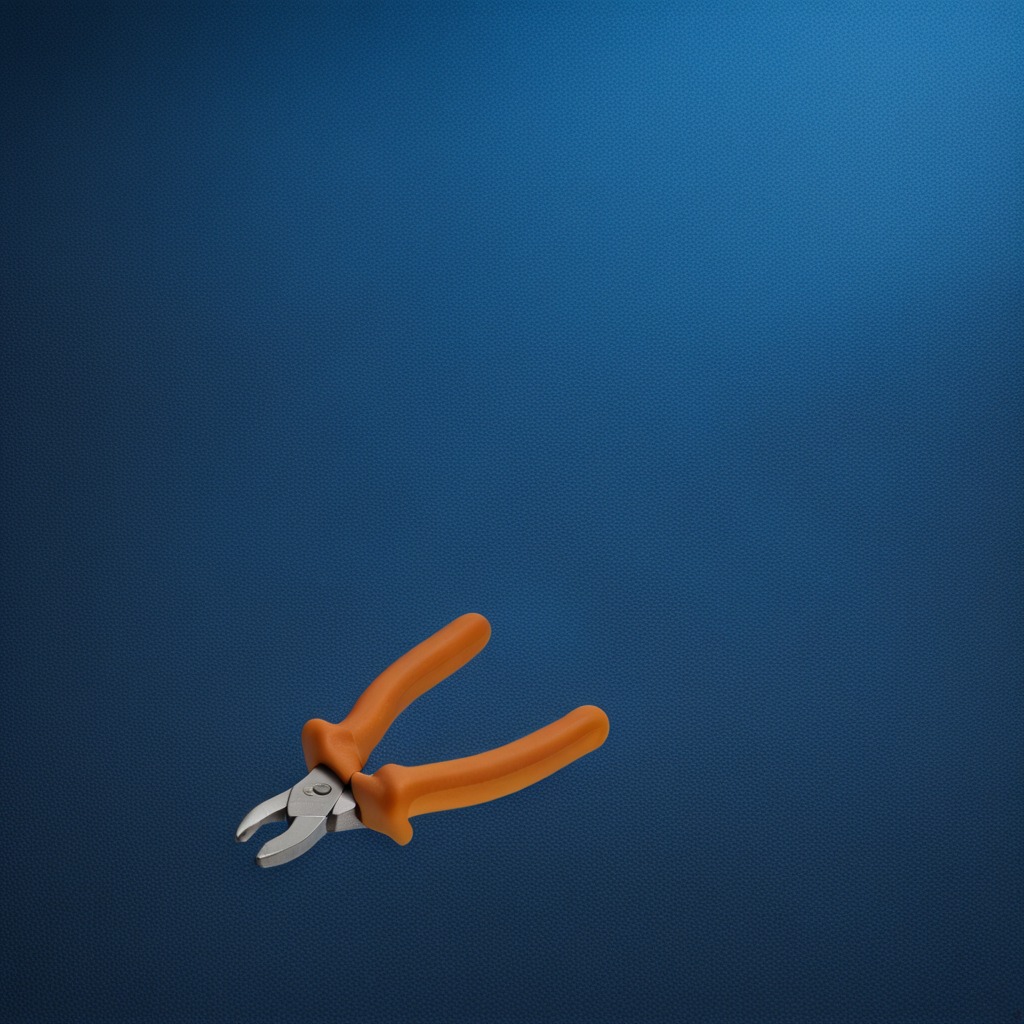
A plier is lying on the clean granite tabletop.